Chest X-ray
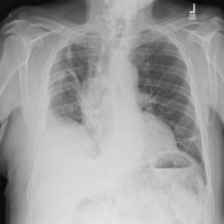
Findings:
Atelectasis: negative
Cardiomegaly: negative
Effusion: negative
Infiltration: positive
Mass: positive
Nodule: negative
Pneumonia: negative
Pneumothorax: negative
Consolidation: negative
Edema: negative
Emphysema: negative
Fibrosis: negative
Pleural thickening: negative
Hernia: negative